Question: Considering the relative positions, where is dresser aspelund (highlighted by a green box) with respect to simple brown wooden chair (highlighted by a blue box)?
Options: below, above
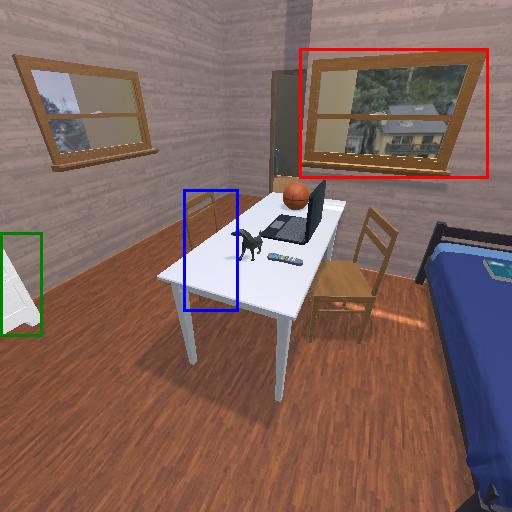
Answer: below